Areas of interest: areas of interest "Ledongli Cuibai Li Sports Ecosystem Center"
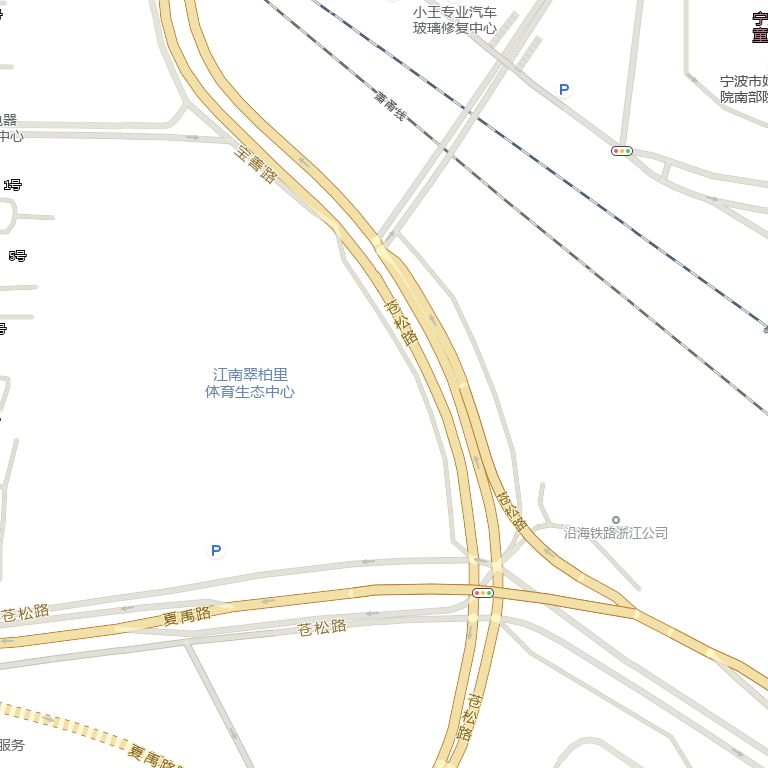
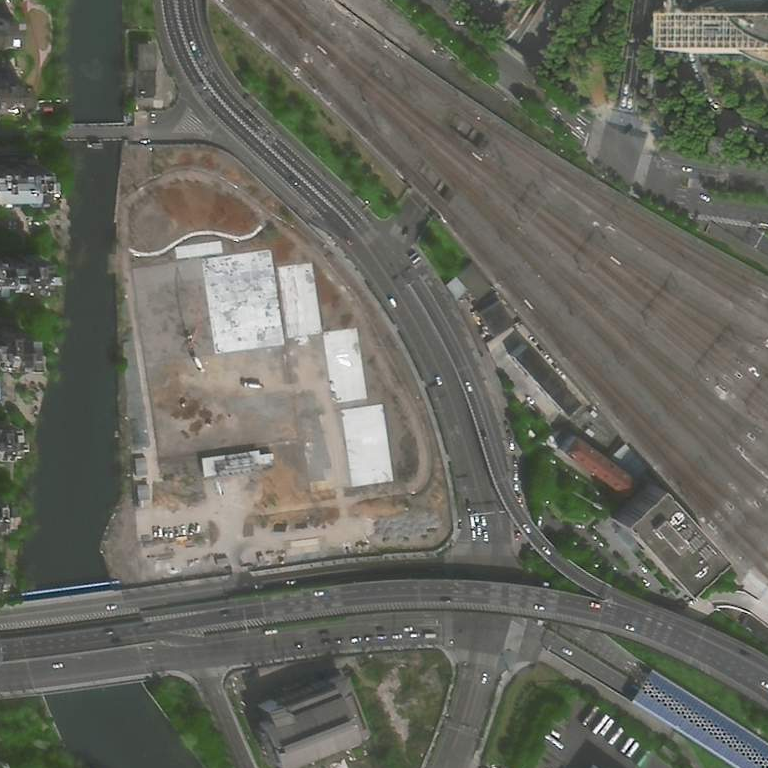